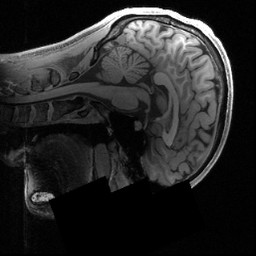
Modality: T1w
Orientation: sagittal
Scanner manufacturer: siemens
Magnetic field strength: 3 T
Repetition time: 2.4 s
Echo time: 0.00222 s